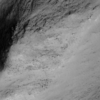
Label: not_dusty